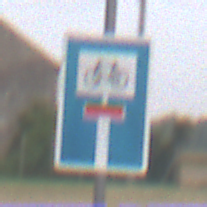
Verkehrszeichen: SackgasseRadverkehrDurchlaessig
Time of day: Midday
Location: Outdoor (Suburban)
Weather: Overcast
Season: NotSpecified
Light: Natural